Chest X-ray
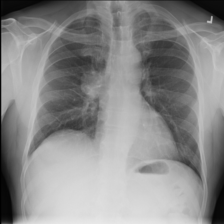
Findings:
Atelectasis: negative
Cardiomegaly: negative
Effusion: negative
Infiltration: positive
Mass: positive
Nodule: negative
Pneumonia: negative
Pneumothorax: negative
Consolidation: negative
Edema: negative
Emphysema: negative
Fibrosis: negative
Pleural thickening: negative
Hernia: negative